Field crop: maize
Growth stage: 2
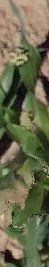
Species: maize